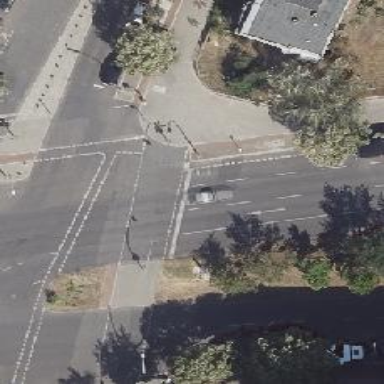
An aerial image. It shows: Secondary road with asphalt surface. There is cycle track on the right side.